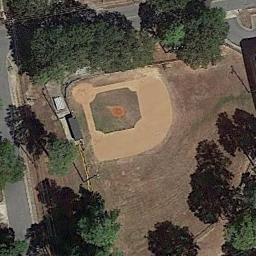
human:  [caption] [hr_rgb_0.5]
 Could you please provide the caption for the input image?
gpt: There are three baseball fields in the picture, One of which is about a quarter as large as the other two .

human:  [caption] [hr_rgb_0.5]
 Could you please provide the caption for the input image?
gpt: A baseball diamond surrounded by some trees .

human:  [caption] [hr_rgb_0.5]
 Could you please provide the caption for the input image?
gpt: A baseball diamond is surrounded by many trees .

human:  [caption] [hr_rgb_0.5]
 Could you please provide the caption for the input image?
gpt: There is a baseball diamond in the wasteland surrounded by the houses, Forests and roads .

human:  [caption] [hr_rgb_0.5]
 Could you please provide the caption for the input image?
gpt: Many trees are beside the  baseball diamond .